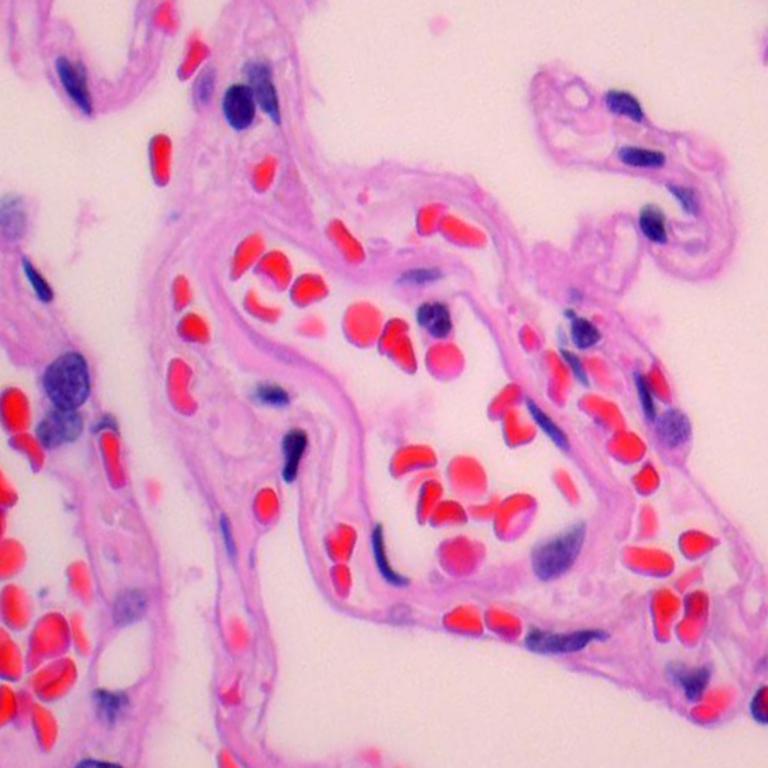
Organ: lung
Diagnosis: benign